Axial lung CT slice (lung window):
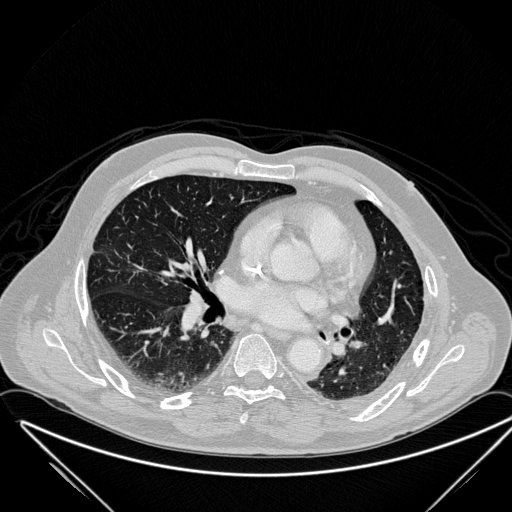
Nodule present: no